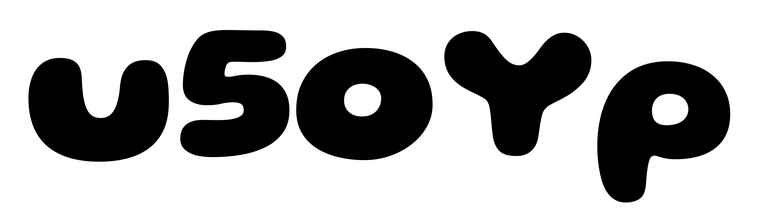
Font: Gluten_ExtraBold